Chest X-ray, PA view. Patient: 51 years old, sex F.
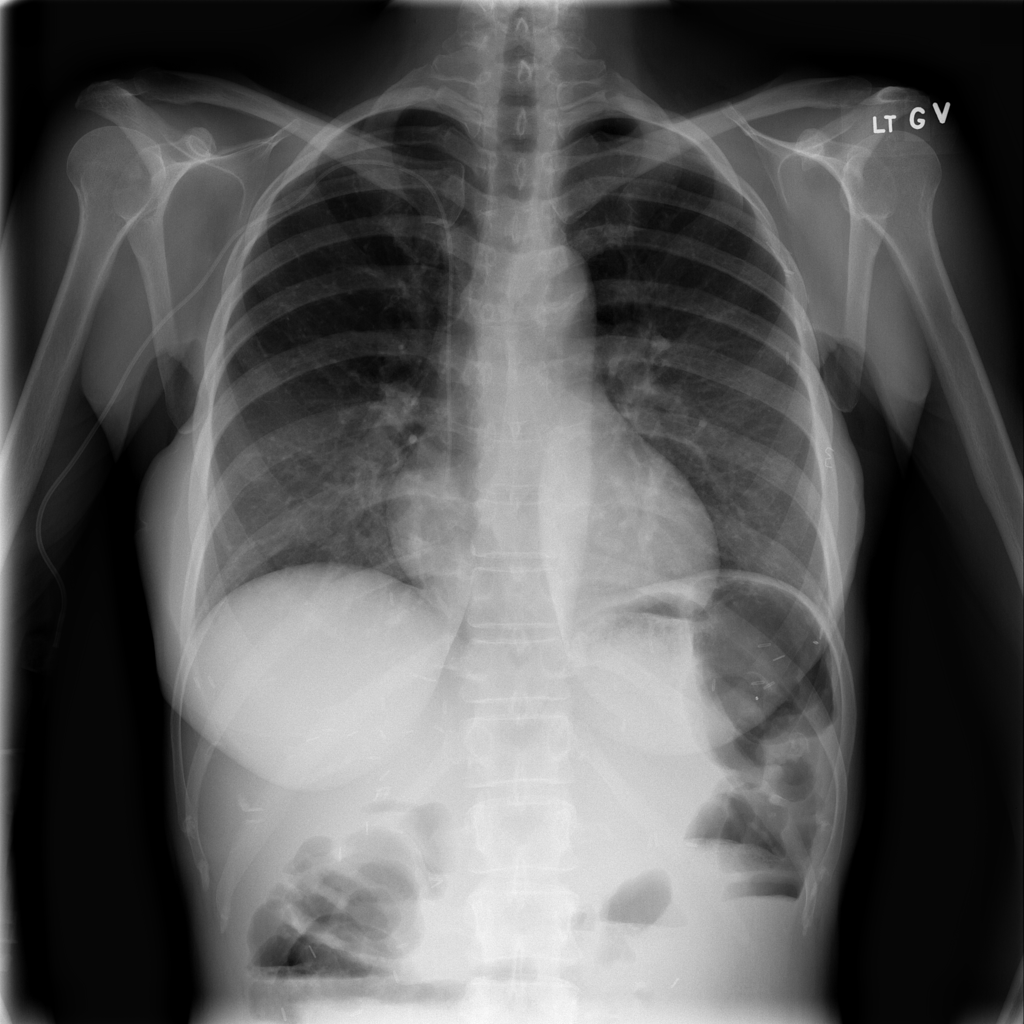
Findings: No Finding